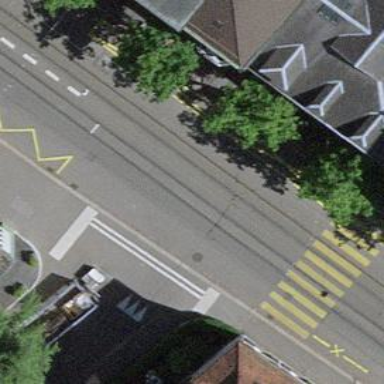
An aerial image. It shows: Tram level crossing on the railway.